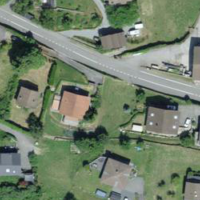
EUNIS habitat code: 55
Species observed at this site:
Allium ursinum
Teucrium scorodonia